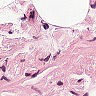
Metastatic tissue present: no